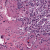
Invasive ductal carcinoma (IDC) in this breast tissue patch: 0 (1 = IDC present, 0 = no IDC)